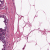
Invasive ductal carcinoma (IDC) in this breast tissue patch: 0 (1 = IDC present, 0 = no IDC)